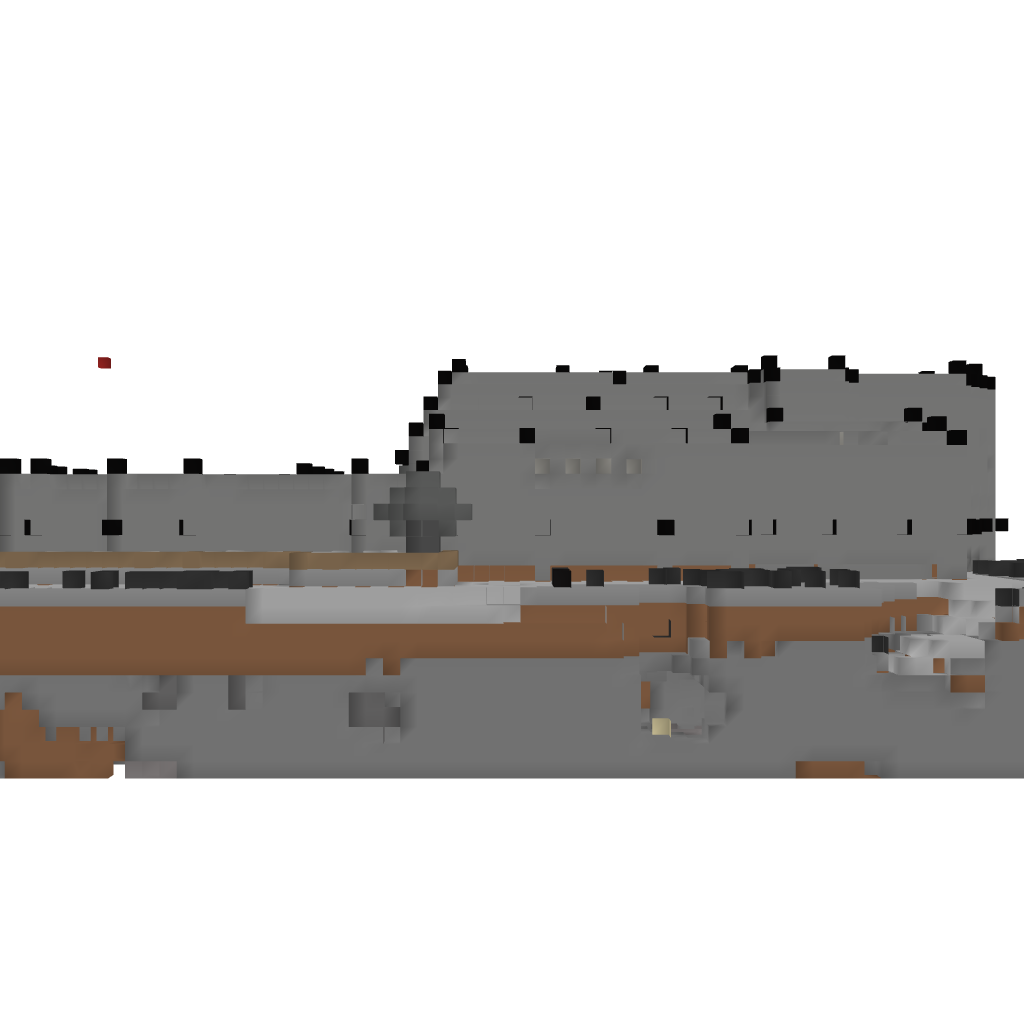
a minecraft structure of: Hyrule Castle - Link to the Past